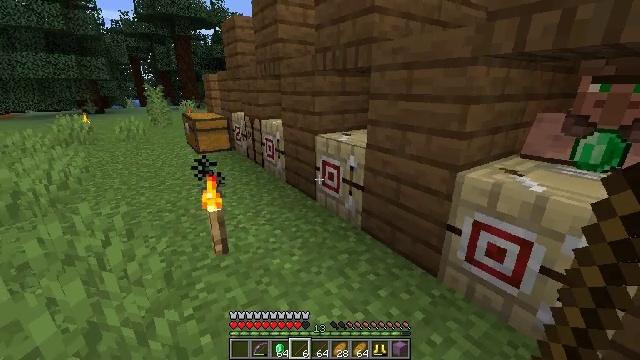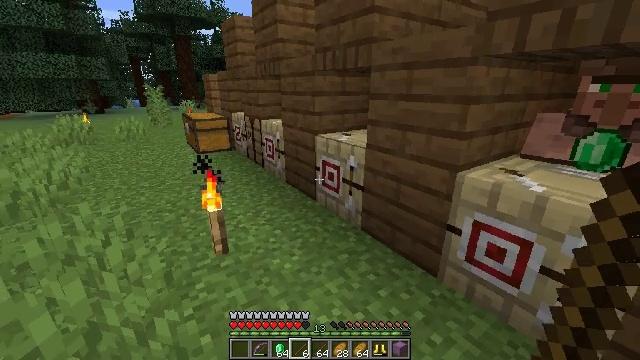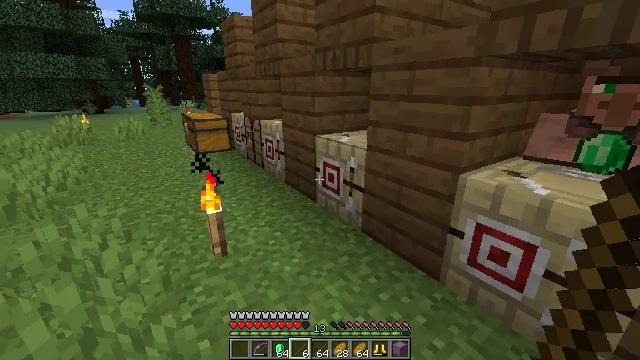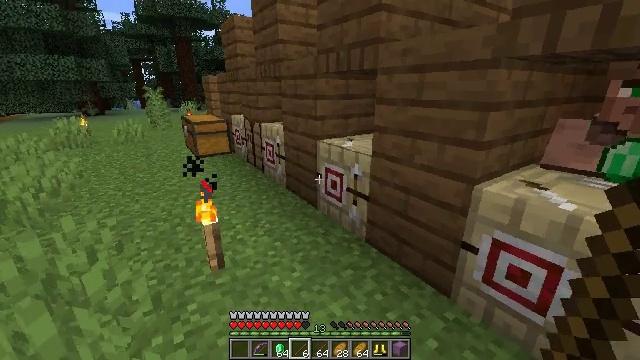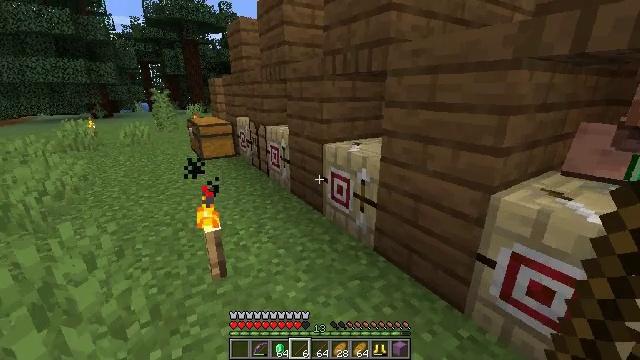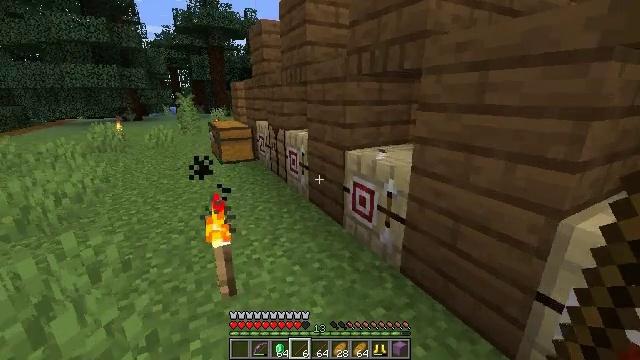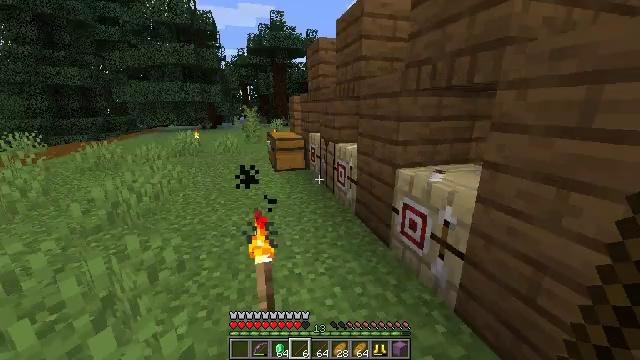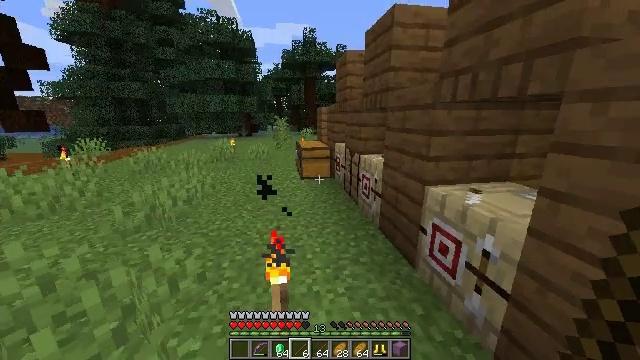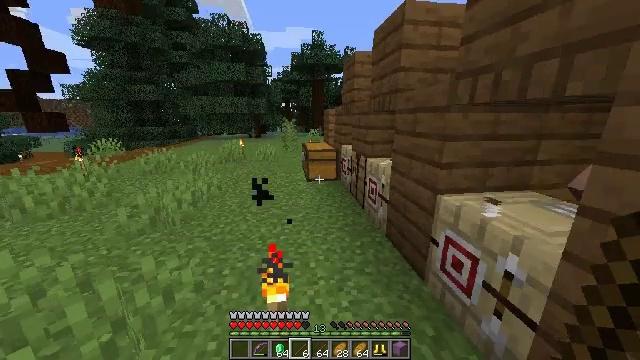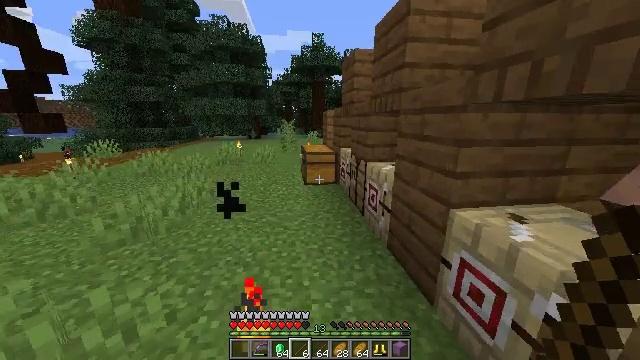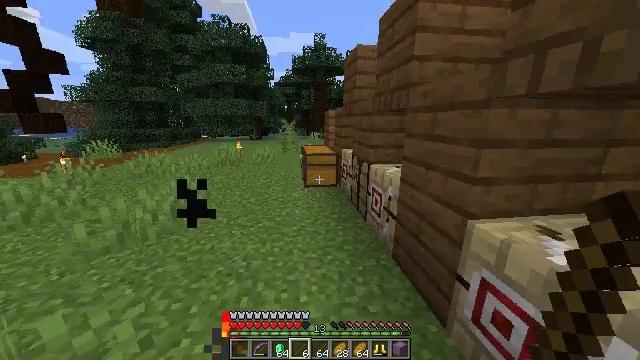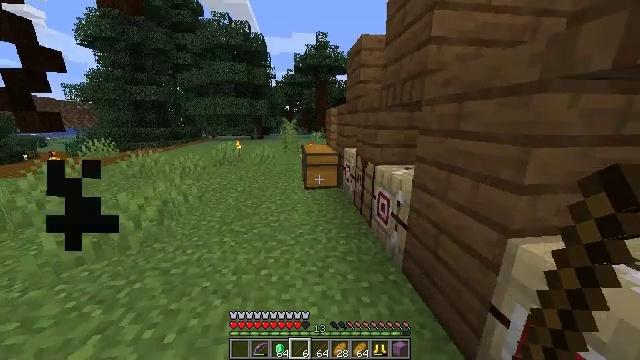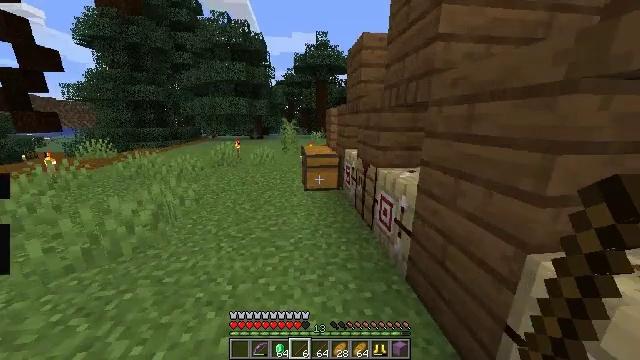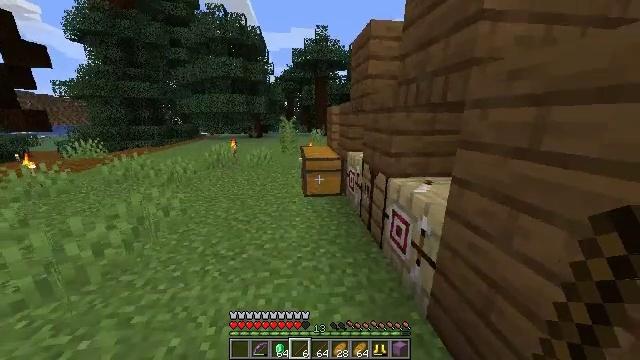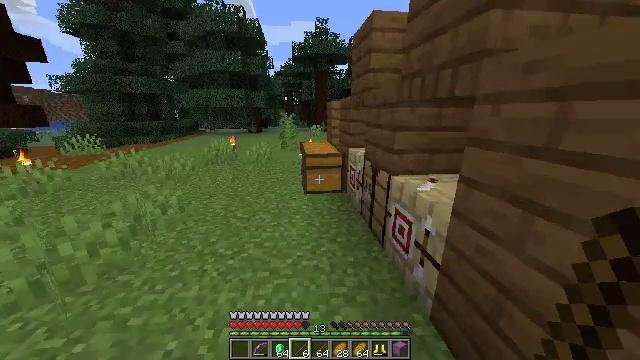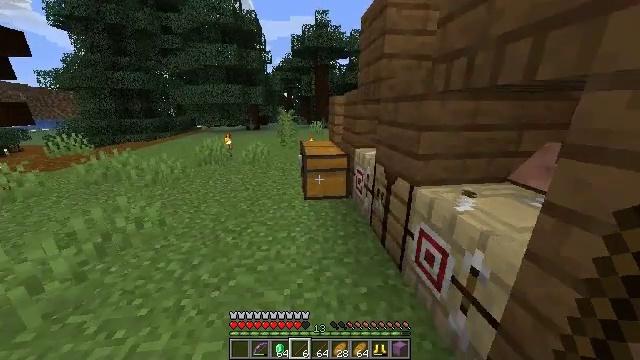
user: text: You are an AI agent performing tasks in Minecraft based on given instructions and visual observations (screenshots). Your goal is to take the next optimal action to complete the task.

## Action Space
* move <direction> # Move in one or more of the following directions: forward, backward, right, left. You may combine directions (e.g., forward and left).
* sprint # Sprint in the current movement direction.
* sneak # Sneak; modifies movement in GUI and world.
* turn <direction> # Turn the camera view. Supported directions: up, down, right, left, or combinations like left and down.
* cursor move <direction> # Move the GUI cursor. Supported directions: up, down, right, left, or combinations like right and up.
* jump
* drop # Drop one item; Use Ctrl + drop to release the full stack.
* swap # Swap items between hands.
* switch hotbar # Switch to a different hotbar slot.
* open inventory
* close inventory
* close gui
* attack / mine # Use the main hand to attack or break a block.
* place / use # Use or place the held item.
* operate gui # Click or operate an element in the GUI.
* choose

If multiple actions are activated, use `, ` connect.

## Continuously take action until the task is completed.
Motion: motion action
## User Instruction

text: Get the fletching table back into the inventory.
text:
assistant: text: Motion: no_op
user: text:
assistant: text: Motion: move forward
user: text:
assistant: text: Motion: move forward
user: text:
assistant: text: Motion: move forward, turn left
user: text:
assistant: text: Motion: move forward, sprint, turn left
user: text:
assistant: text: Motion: move forward, sprint, turn left and up
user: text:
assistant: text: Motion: move forward, sprint, turn left and up
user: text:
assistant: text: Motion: move forward, sprint, turn left
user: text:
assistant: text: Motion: move forward, sprint
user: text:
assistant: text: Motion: move forward, sprint
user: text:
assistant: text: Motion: move forward, sprint
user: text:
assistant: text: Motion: move forward, sprint
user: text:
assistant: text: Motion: move forward, sprint
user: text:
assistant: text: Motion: move forward, sprint, turn down
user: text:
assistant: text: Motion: move forward, turn down
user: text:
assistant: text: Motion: move forward
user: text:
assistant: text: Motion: move forward
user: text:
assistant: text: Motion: move forward, use / place
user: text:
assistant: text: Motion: move forward, use / place
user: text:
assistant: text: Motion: move forward, use / place
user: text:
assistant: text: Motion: no_op
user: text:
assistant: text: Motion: no_op
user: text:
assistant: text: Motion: open gui
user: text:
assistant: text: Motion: no_op
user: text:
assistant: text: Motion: no_op
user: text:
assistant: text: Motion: cursor move right and up
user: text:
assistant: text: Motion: no_op
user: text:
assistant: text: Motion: no_op
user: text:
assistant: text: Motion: no_op
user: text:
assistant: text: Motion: no_op